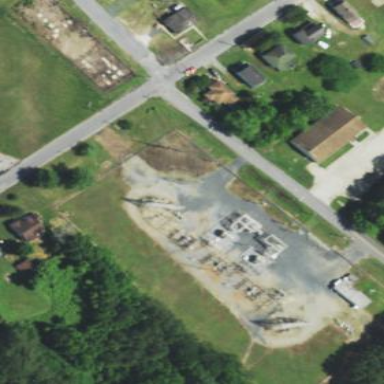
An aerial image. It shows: Power substation enclosed by fence.